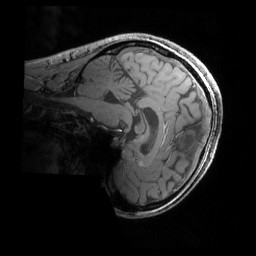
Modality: MP2RAGE
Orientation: sagittal